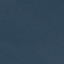
Land use / land cover: SeaLake